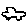
Label: car